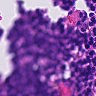
Metastatic tissue present: no